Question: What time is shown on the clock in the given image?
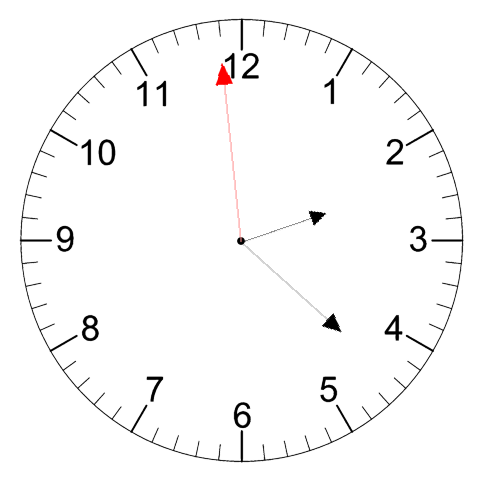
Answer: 02:21:59